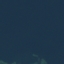
Land use / land cover class: SeaLake